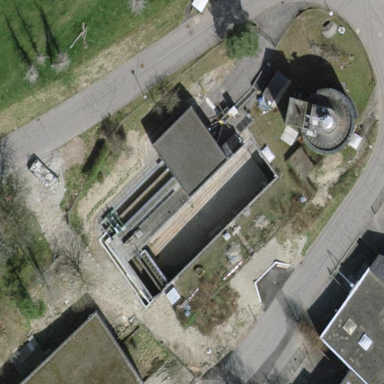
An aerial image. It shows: Wastewater plant.